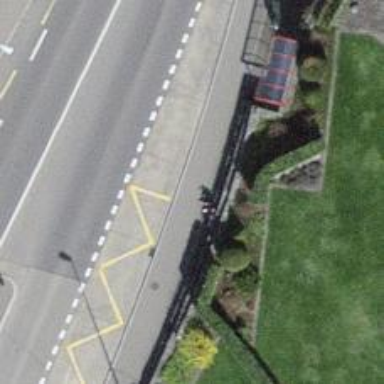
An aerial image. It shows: Platform for public transport on the road.